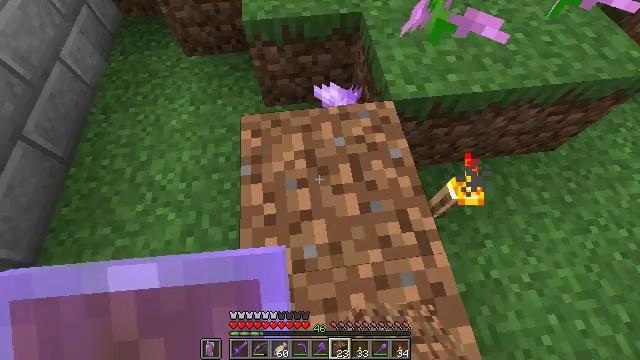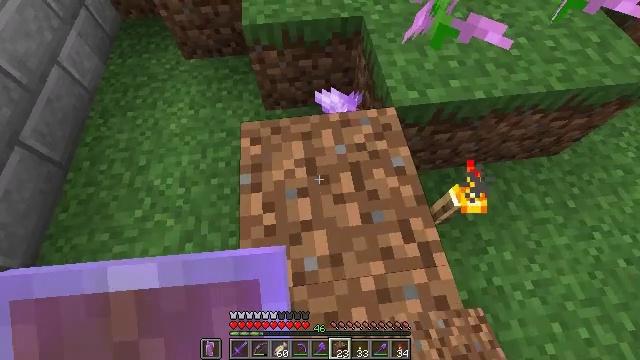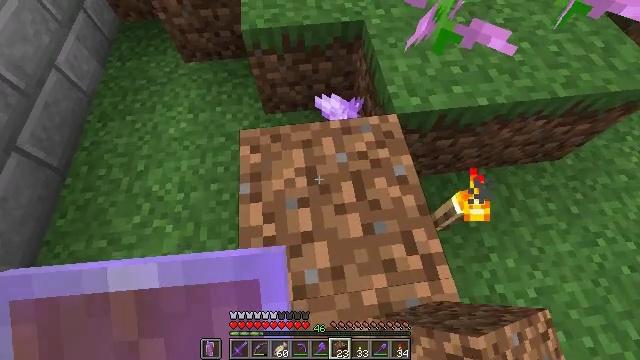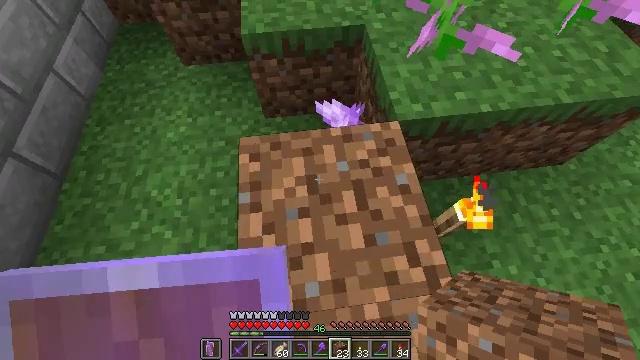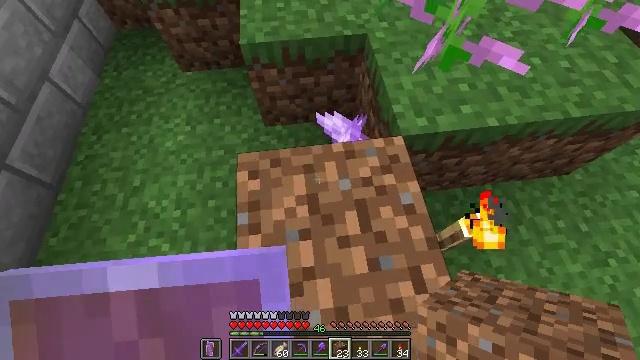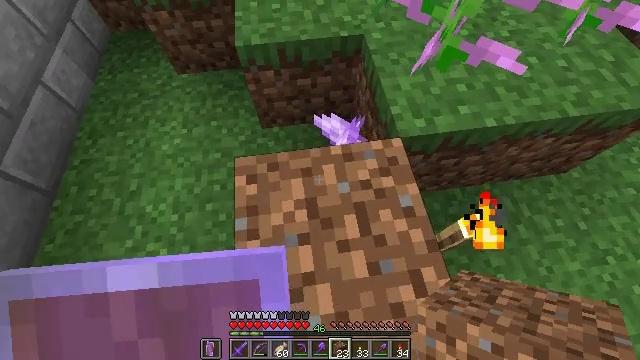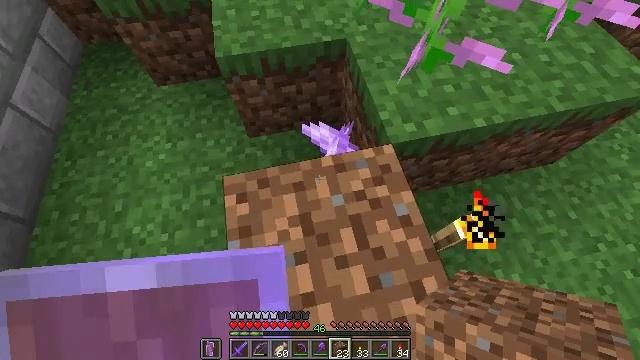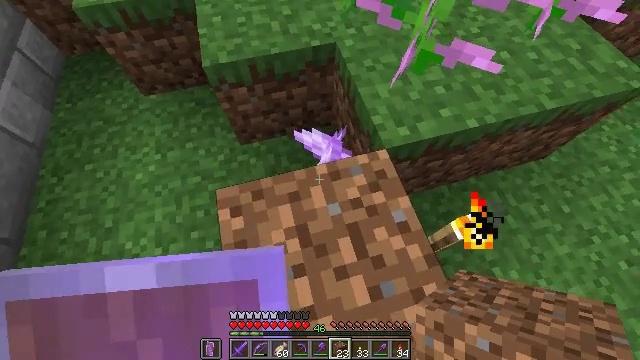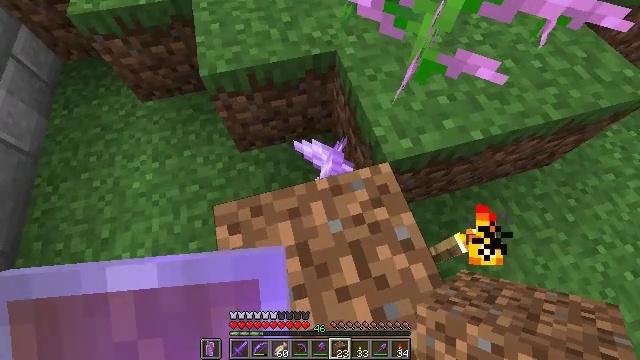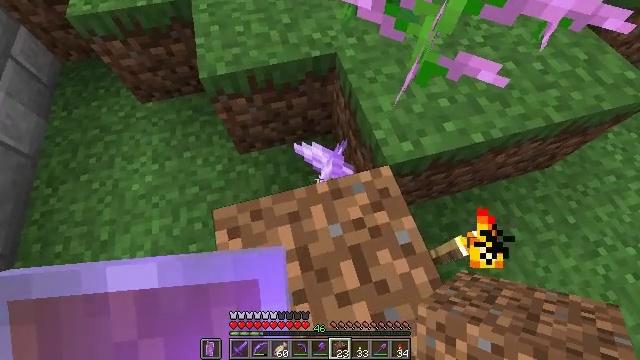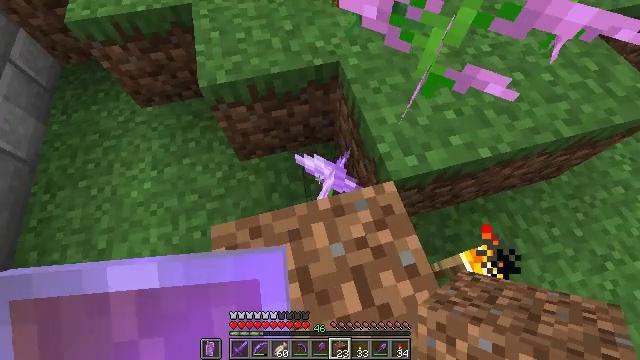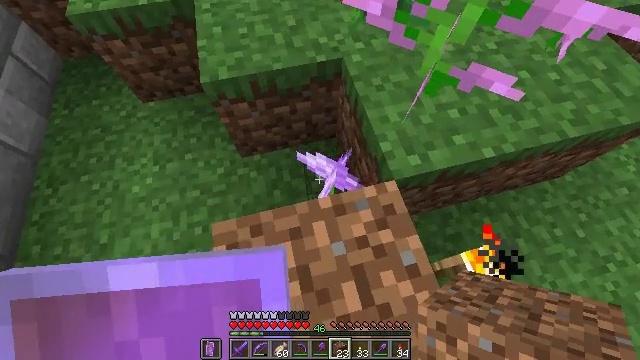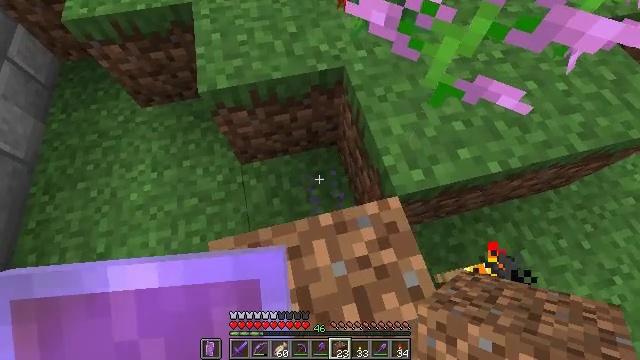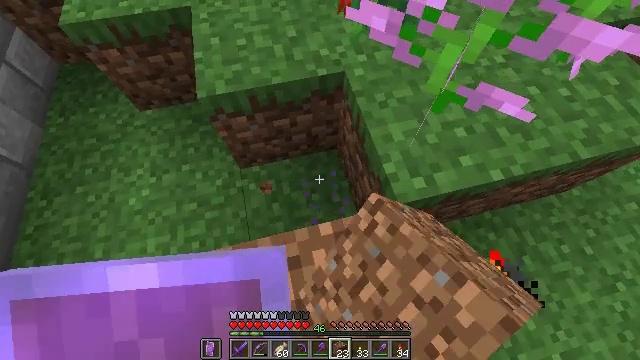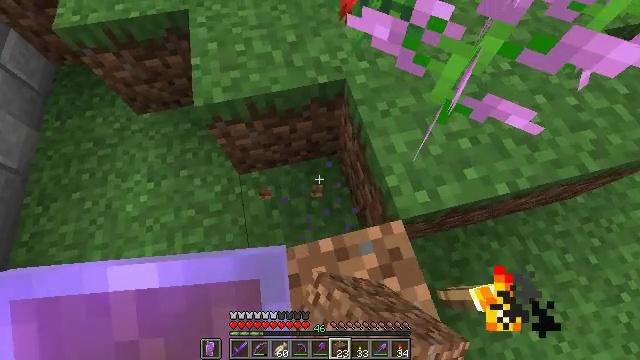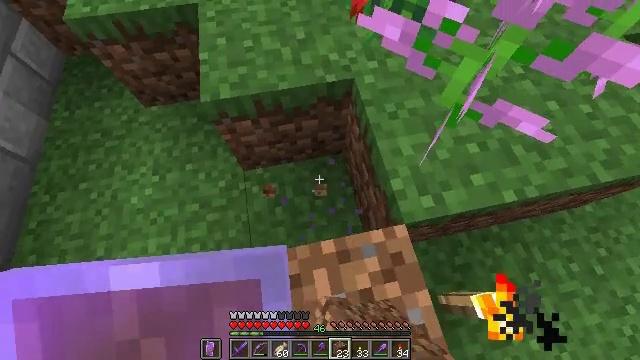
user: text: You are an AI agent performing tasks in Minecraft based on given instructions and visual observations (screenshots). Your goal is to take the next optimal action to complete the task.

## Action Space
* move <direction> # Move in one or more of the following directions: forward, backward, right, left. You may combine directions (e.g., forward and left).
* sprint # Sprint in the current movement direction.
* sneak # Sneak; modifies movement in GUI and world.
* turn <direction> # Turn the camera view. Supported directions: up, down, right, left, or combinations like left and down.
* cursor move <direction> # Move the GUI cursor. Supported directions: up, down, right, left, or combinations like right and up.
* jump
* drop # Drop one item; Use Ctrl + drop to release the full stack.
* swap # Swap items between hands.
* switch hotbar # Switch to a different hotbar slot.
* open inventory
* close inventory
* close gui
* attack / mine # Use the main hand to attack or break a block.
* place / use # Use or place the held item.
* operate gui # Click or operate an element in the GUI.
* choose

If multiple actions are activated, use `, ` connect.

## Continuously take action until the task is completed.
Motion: motion action
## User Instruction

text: Break the allium to collect it.
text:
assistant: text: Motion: move forward, sneak
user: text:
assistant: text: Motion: move forward, sneak
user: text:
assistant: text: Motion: move forward, sneak
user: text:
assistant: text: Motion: move forward, sneak
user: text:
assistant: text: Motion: move forward, sneak
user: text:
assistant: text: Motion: move forward, sneak, turn right
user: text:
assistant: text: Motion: move forward, sneak, turn right
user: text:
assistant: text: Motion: move forward, sneak
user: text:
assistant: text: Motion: move forward, sneak
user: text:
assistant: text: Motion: move forward, sneak
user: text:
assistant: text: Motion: move forward, sneak
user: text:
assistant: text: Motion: move forward, sneak, attack / mine
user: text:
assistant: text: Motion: move forward, sneak, attack / mine
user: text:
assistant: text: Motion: move forward, sneak, attack / mine
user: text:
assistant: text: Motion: move forward, sneak, turn left
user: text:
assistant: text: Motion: move forward, sneak, turn left and down
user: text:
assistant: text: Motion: sneak